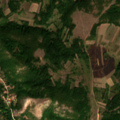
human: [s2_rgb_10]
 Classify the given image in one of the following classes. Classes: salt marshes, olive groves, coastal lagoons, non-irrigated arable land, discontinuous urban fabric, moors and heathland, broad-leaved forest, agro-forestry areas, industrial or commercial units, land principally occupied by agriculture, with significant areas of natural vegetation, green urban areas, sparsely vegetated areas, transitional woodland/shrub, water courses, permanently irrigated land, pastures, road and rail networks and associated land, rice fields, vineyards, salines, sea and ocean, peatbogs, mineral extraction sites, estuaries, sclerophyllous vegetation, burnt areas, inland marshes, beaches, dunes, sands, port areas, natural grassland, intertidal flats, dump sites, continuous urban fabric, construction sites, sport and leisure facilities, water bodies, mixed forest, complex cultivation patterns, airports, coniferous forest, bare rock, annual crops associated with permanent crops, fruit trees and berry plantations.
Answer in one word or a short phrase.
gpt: pastures, complex cultivation patterns, land principally occupied by agriculture, with significant areas of natural vegetation, broad-leaved forest